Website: apple
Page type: payment
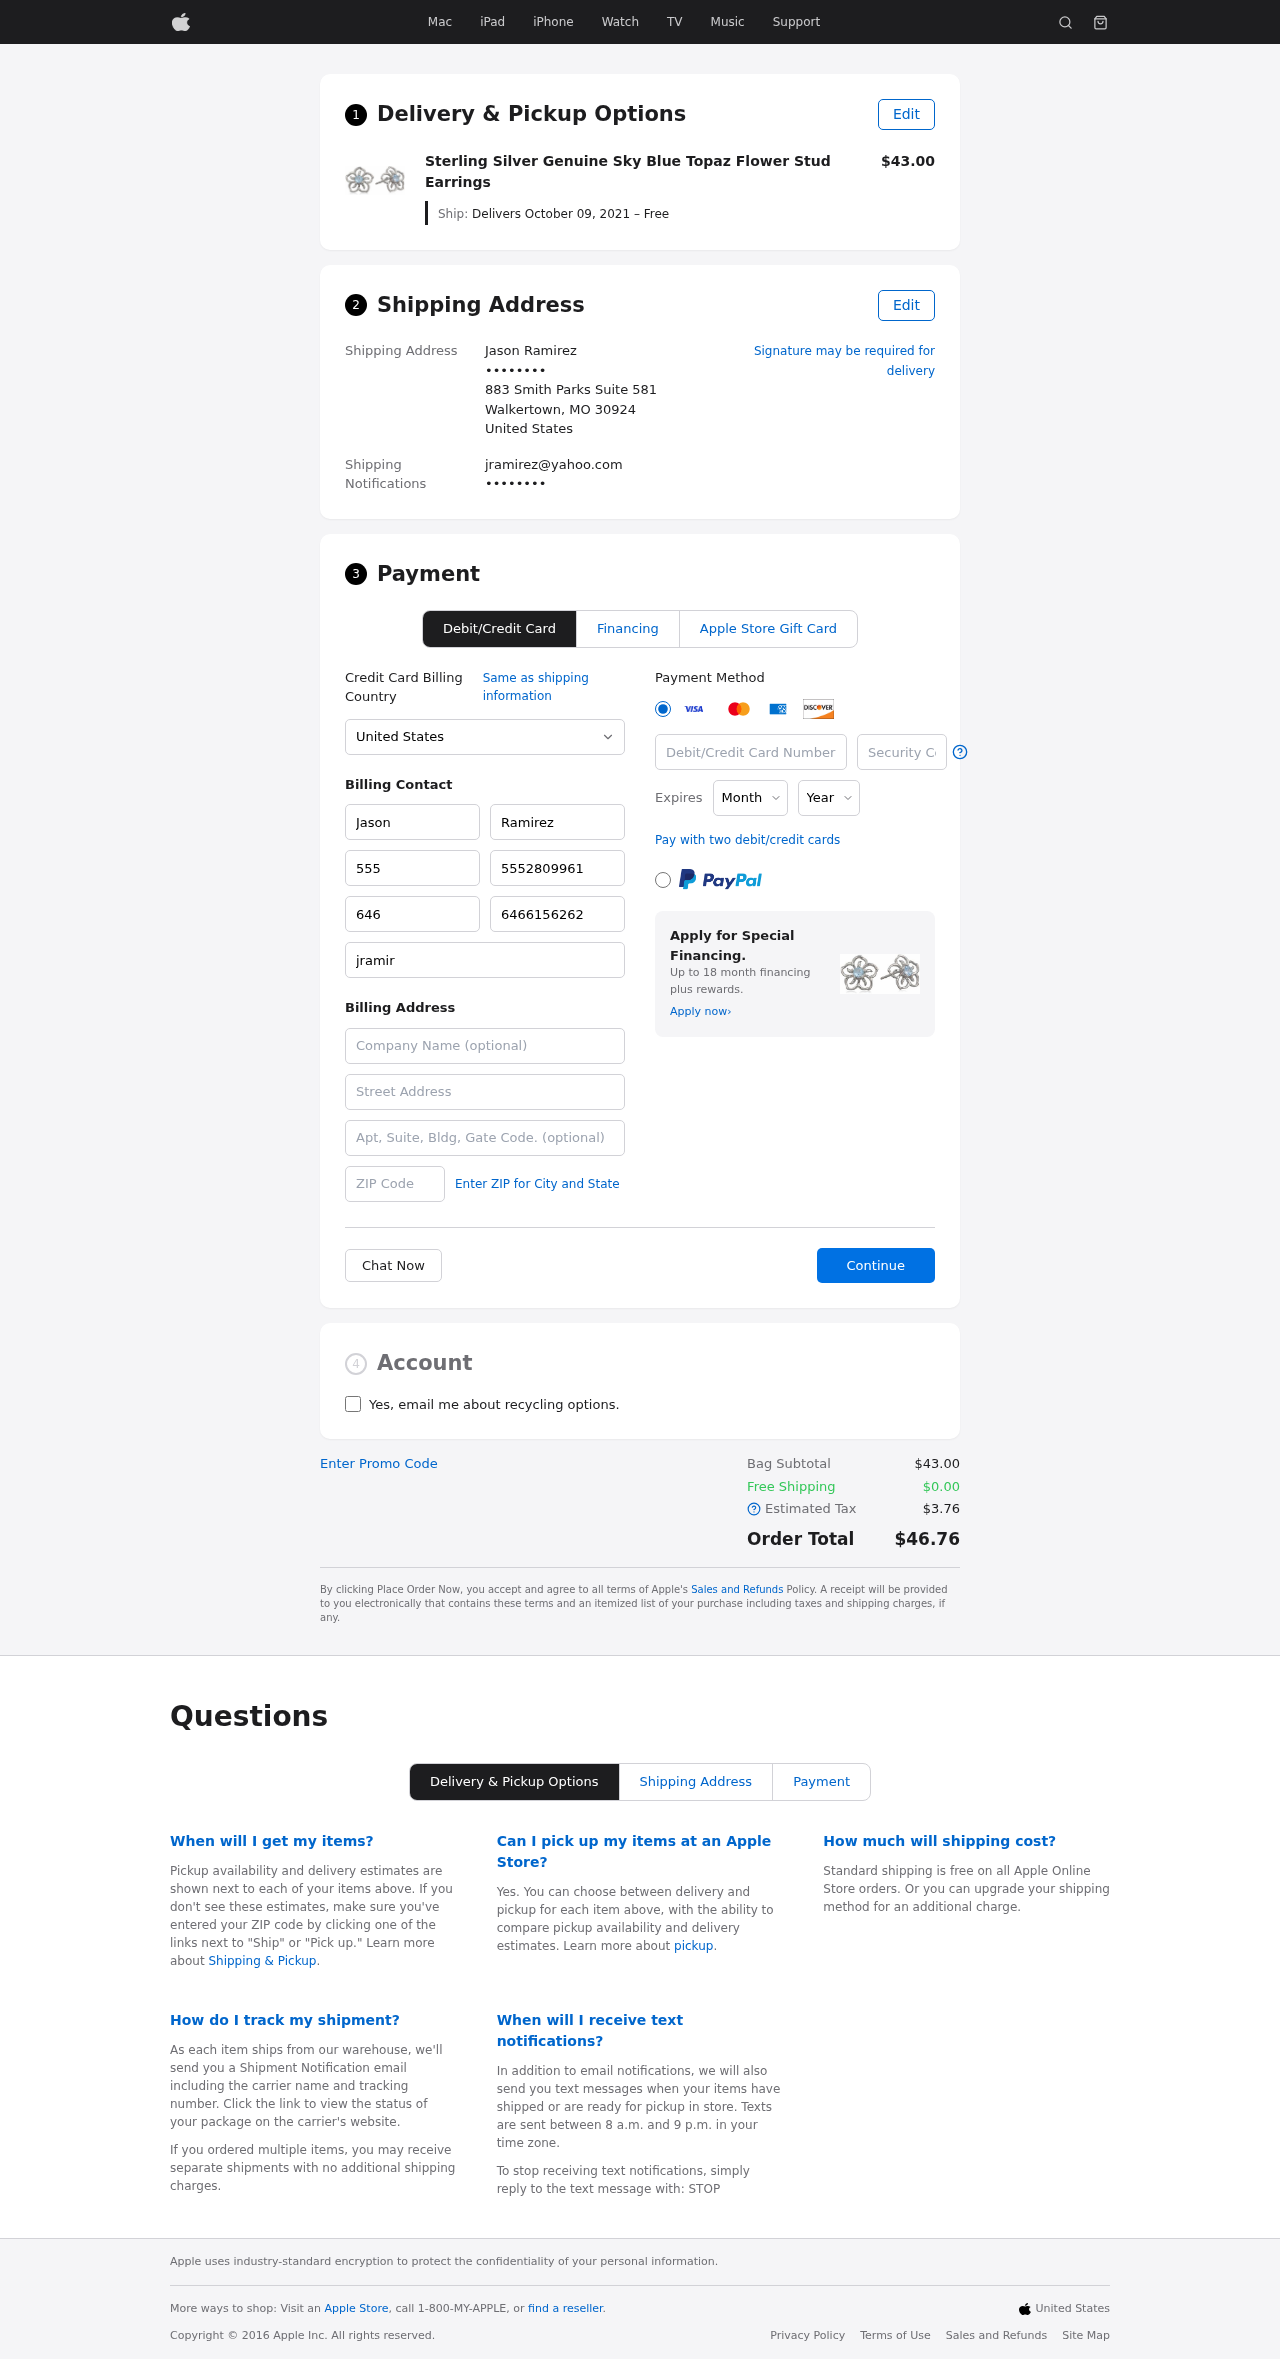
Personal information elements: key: PII_CARD_CVV
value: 861
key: PII_CARD_EXPIRY_MONTH
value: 04
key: PII_CARD_EXPIRY_YEAR
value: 27
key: PII_CARD_NUMBER
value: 6011 9785 7585 1267
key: PII_CITY_STATE_ZIP
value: Walkertown, MO 30924
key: PII_COUNTRY
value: United States
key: PII_EMAIL
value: jramirez@yahoo.com
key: PII_EMAIL2
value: jramirez@yahoo.com
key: PII_FIRSTNAME
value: Jason
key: PII_FULLNAME
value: Jason Ramirez
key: PII_LASTNAME
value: Ramirez
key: PII_PHONE3
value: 5552809961
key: PII_PHONE_ALT
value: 6466156262
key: PII_PHONE_ALT_AREA
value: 646
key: PII_PHONE_AREA
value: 555
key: PII_SECURITY_CODE
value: WF81
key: PII_STREET
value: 883 Smith Parks Suite 581
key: PII_PHONE
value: ••••••••
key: PII_PHONE2
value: ••••••••
Product elements: key: PRODUCT1_NAME
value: Sterling Silver Genuine Sky Blue Topaz Flower Stud Earrings
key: PRODUCT1_PRICE
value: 43
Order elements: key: ORDER_DELIVERY_DATE
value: Delivers October 09, 2021 – Free
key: ORDER_SUBTOTAL
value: $43.00
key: ORDER_SHIPPING_COST
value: $0.00
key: ORDER_TAX
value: $3.76
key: ORDER_TOTAL
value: $46.76